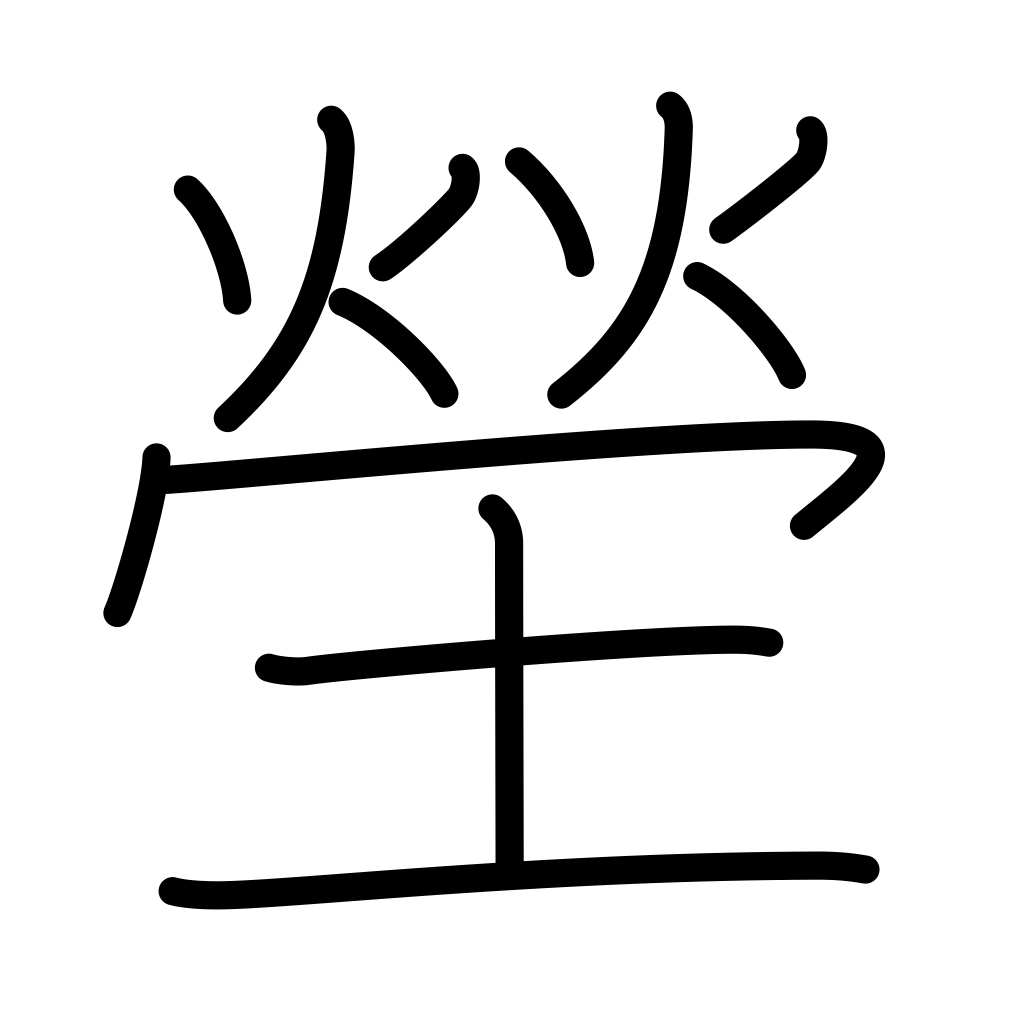
Meaning: cemetery